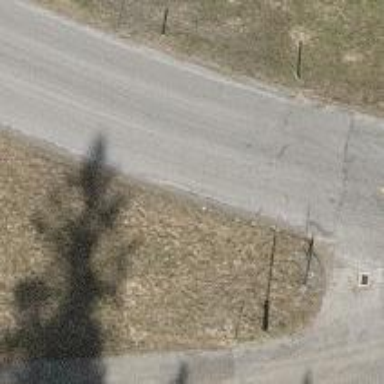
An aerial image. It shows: Tertiary road.